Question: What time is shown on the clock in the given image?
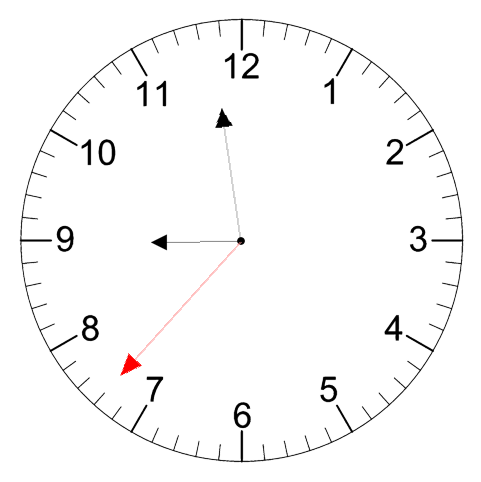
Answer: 08:58:37